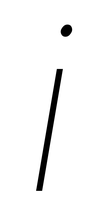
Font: Roboto-Italic_Condensed_Thin_Italic